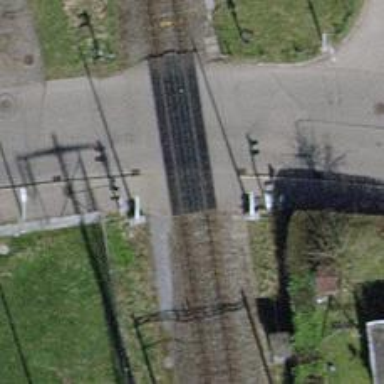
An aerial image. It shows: Railway crossing.